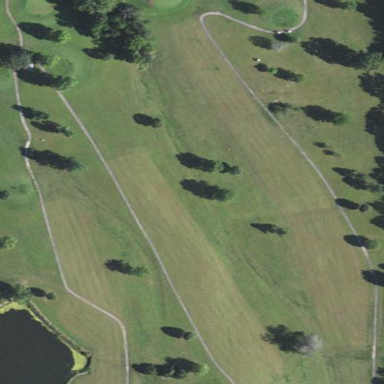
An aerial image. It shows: Grassy area designated as golf fairway.